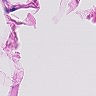
Metastatic tissue present: no